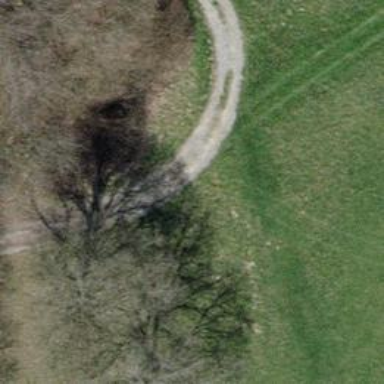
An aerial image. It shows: Designated golf cart path that is service road.